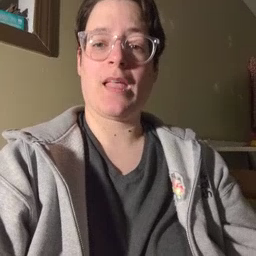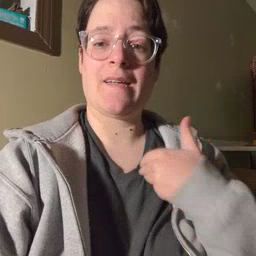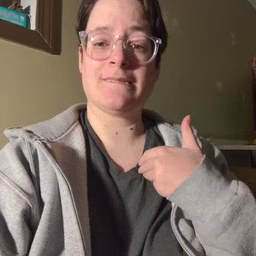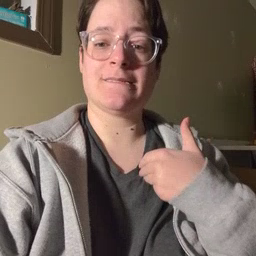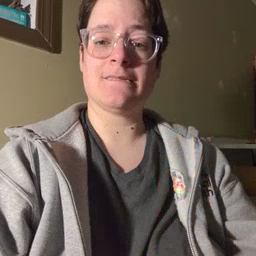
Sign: have